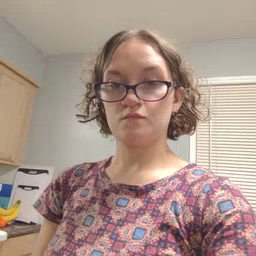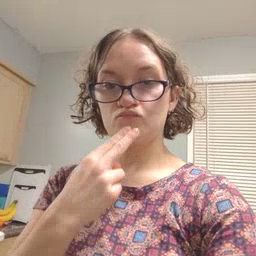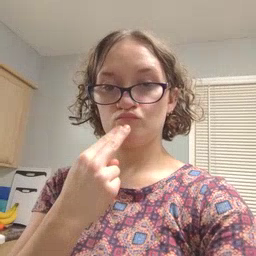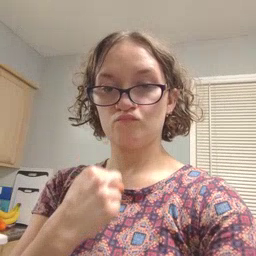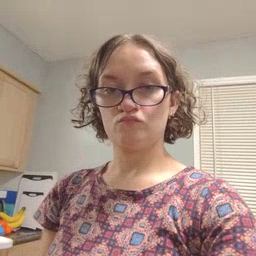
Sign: cute